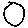
Label: circle